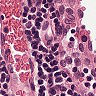
Metastatic tissue present: no